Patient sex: M
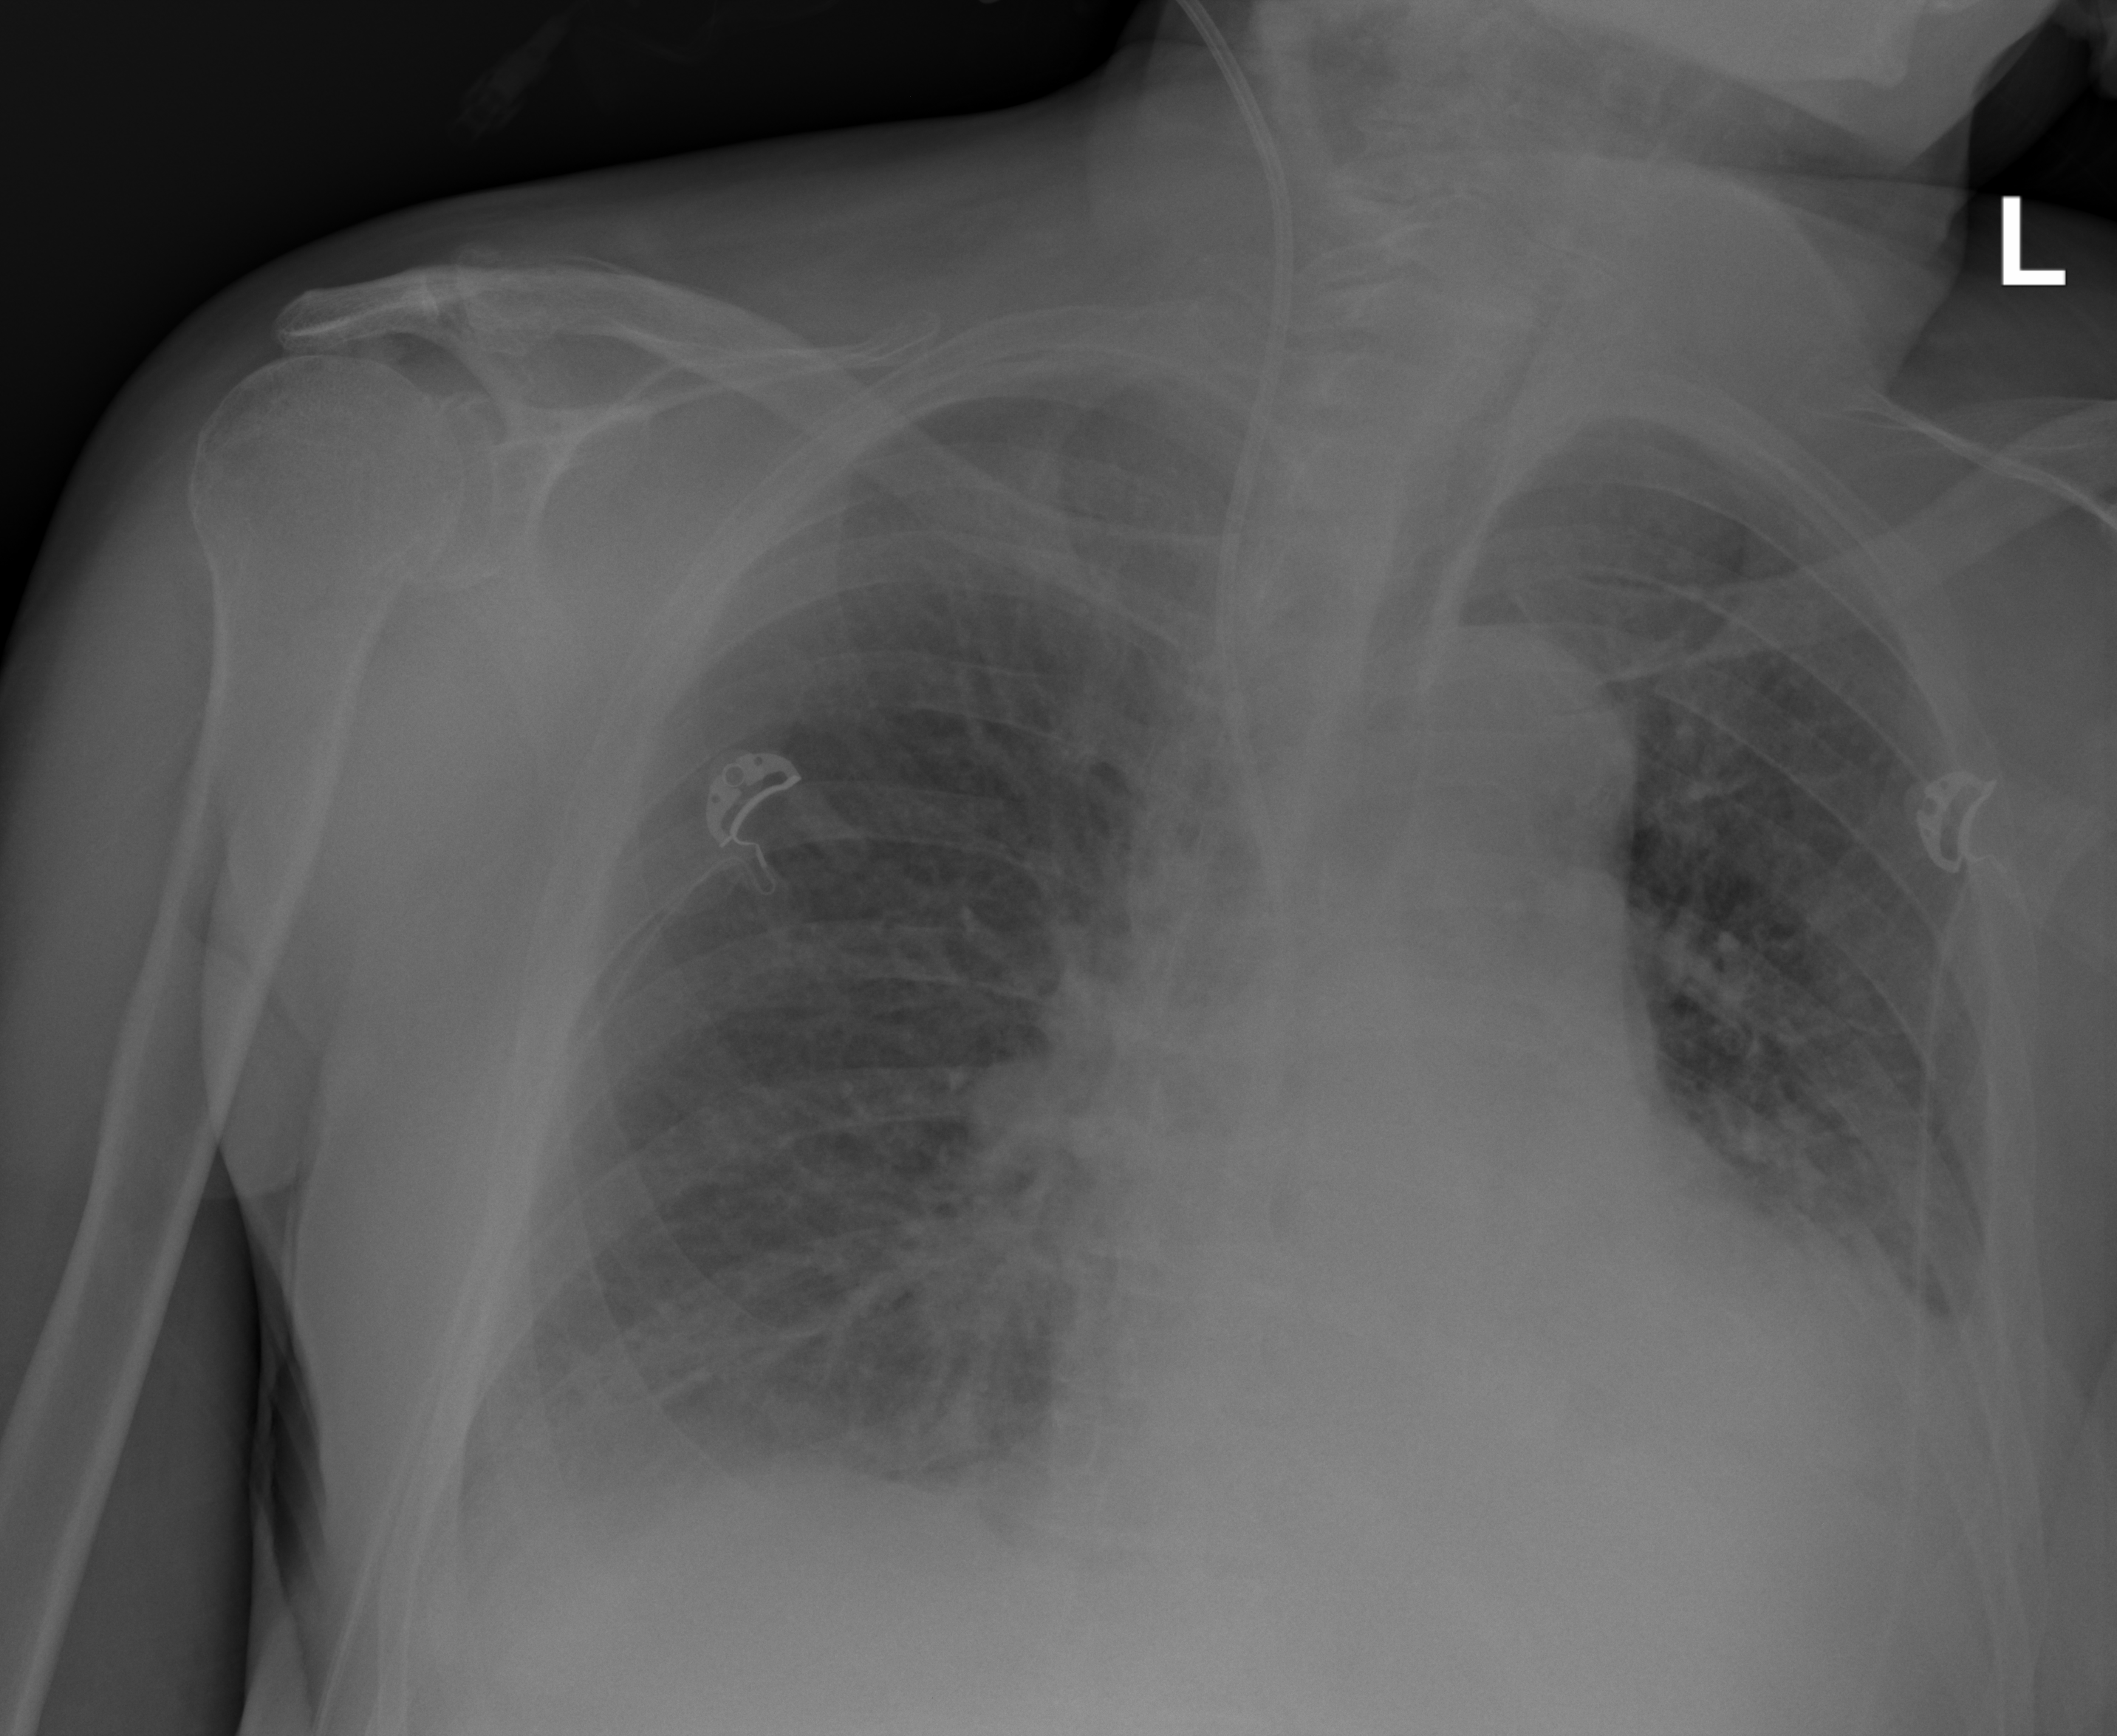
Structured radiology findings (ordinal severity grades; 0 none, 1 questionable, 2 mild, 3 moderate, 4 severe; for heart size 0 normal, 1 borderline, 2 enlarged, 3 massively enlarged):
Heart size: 2
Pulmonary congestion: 2
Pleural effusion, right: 0
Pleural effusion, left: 0
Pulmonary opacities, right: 1
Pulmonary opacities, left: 2
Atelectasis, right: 2
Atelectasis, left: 3